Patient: sex F, age 26
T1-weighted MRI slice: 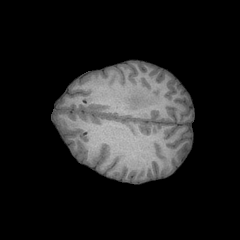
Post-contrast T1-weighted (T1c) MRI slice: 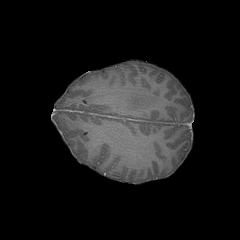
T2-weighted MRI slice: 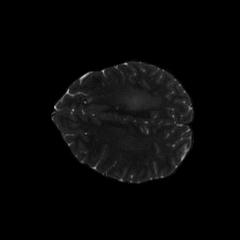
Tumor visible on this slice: yes
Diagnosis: Glioblastoma, IDH-wildtype
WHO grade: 4